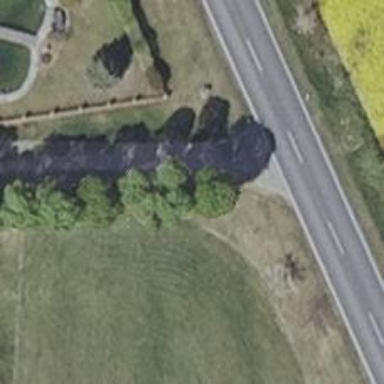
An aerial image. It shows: Row of deciduous broadleaved trees.